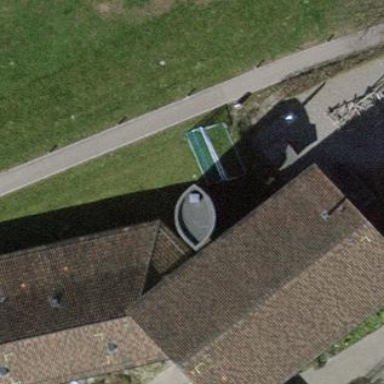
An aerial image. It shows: Building with gabled roof.